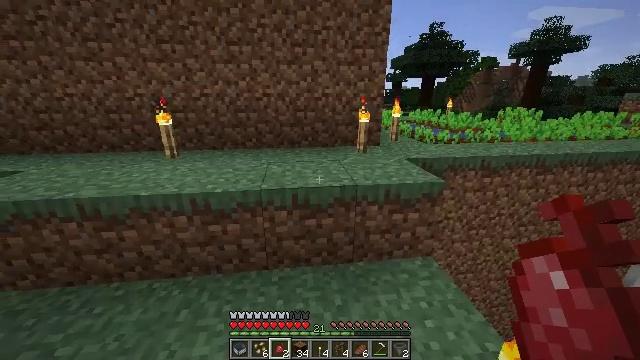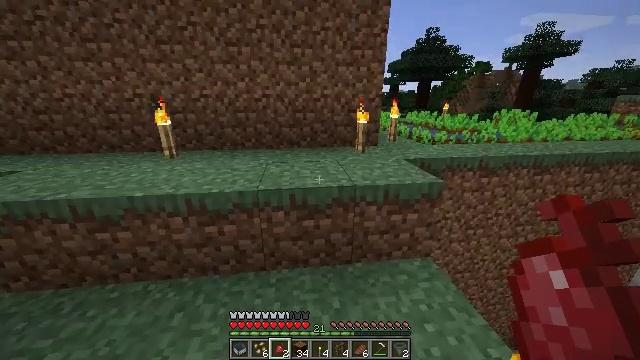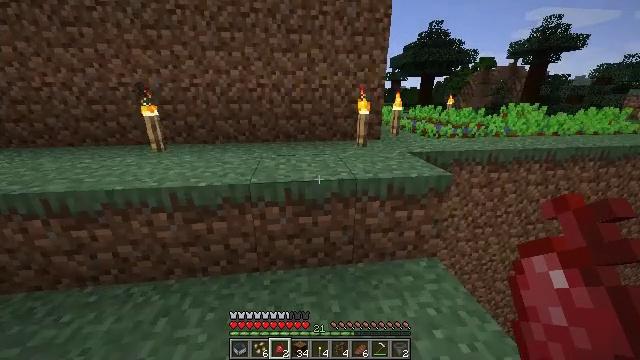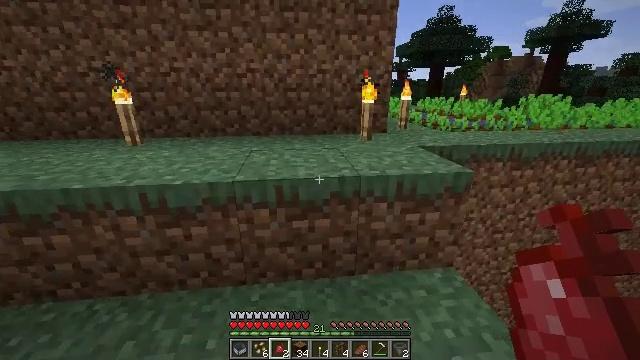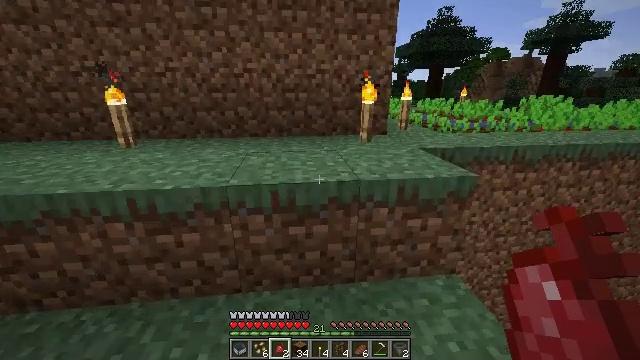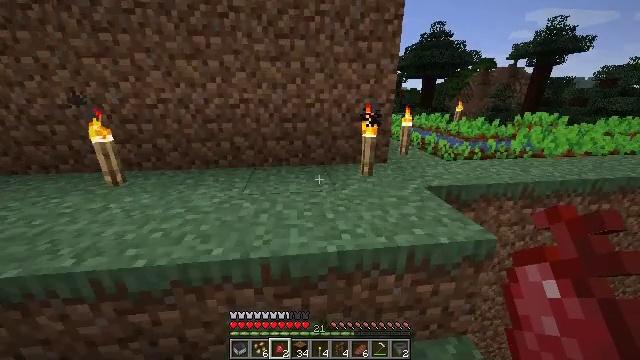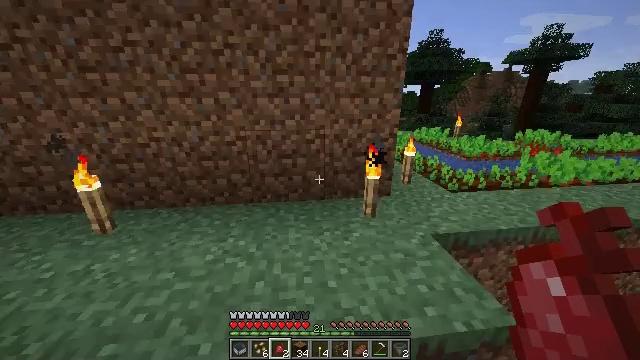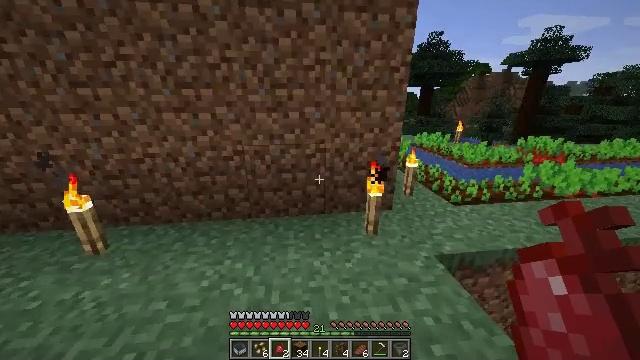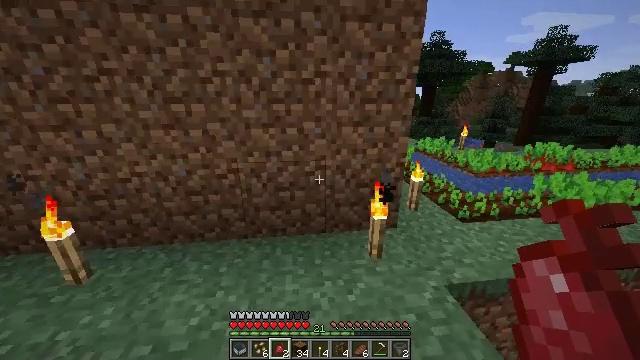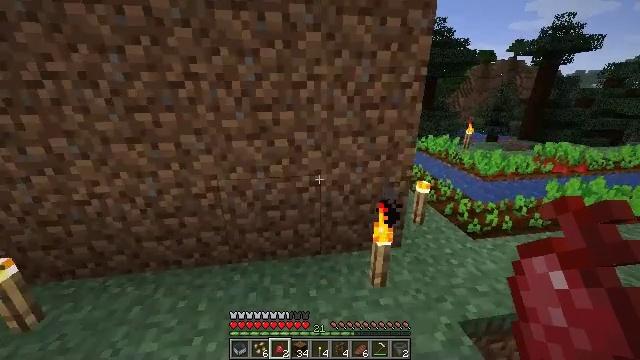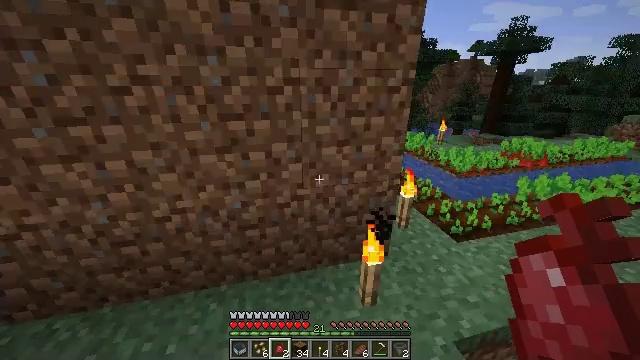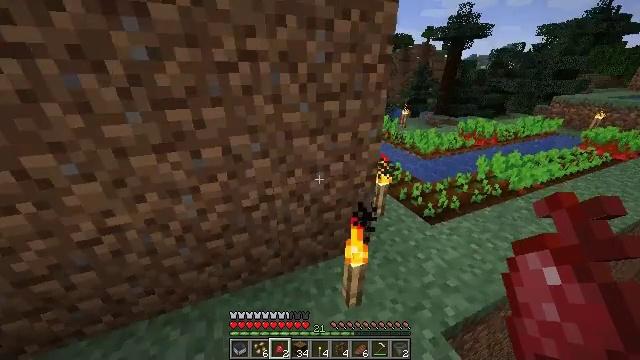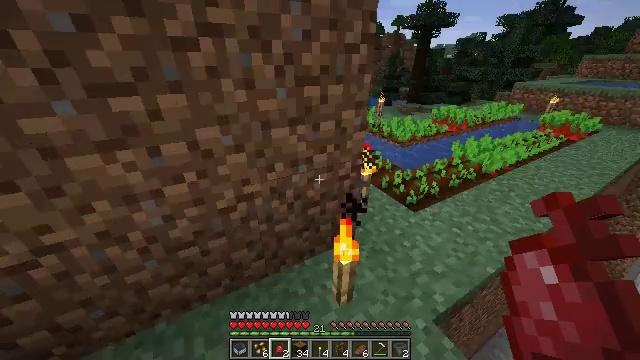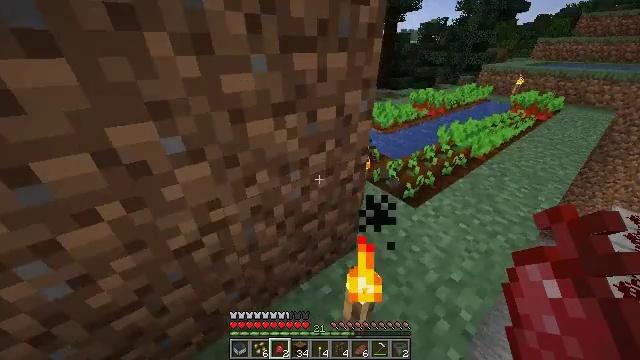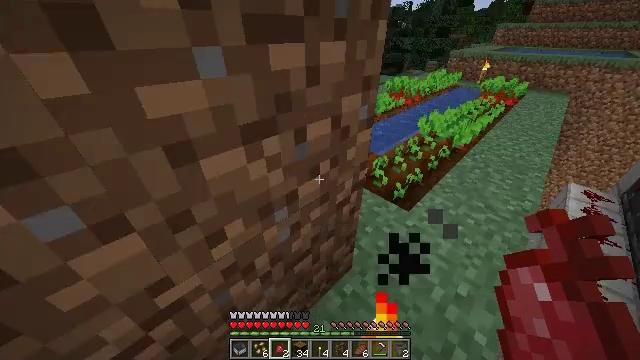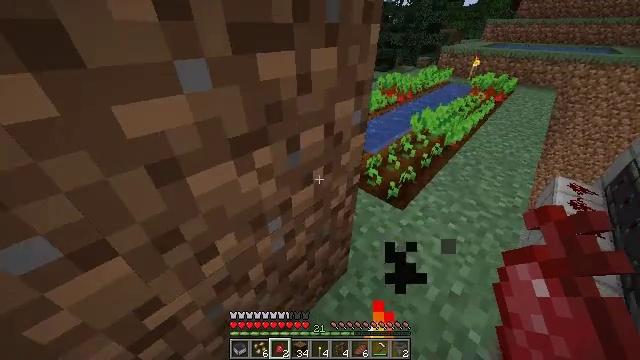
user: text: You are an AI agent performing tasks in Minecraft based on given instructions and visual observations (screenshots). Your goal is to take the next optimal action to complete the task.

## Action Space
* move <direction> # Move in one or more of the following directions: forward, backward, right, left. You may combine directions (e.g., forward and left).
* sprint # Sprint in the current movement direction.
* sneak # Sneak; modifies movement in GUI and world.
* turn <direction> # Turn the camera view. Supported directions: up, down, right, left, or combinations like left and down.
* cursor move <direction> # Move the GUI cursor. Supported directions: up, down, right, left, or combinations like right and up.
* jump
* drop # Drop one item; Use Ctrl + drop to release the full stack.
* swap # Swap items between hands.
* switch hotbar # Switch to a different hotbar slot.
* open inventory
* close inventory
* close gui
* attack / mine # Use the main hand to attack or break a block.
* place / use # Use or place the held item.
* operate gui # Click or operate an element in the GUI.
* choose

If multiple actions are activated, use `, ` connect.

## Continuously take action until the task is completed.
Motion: motion action
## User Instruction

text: Pull up beetroots from the soil.
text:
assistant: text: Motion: move forward, jump
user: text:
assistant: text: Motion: move forward, jump
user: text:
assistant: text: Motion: move forward, jump
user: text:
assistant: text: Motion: move forward, sprint, jump
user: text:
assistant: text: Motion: move forward, sprint, jump
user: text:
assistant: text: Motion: move forward, sprint, jump
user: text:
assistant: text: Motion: move forward, sprint, jump
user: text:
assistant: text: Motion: move forward, sprint, jump
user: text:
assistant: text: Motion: move forward, sprint, turn right and down, jump
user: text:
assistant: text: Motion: move forward, turn right and down, jump
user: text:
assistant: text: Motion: move forward, turn right and down, jump
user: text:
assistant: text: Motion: move forward, turn right and down, jump
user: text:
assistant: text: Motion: move forward, turn right and down, jump
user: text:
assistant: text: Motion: move forward, turn right and down, jump
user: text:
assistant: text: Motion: move forward, turn right, jump
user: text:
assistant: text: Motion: move forward, jump
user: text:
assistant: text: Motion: move forward, jump
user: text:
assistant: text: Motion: move forward, turn right and down, jump
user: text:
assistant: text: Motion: move forward, turn right and down, jump
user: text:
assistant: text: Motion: move forward, turn right and down
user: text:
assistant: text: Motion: move forward, turn right
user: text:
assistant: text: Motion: move forward, turn right
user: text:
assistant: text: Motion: move forward, turn right
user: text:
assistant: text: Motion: move forward, turn right
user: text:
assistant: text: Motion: move forward, turn right
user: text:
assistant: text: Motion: move forward, turn right
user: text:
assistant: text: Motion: move forward, turn right
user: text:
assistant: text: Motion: move forward
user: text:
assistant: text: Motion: move forward
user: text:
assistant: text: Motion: move forward